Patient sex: F
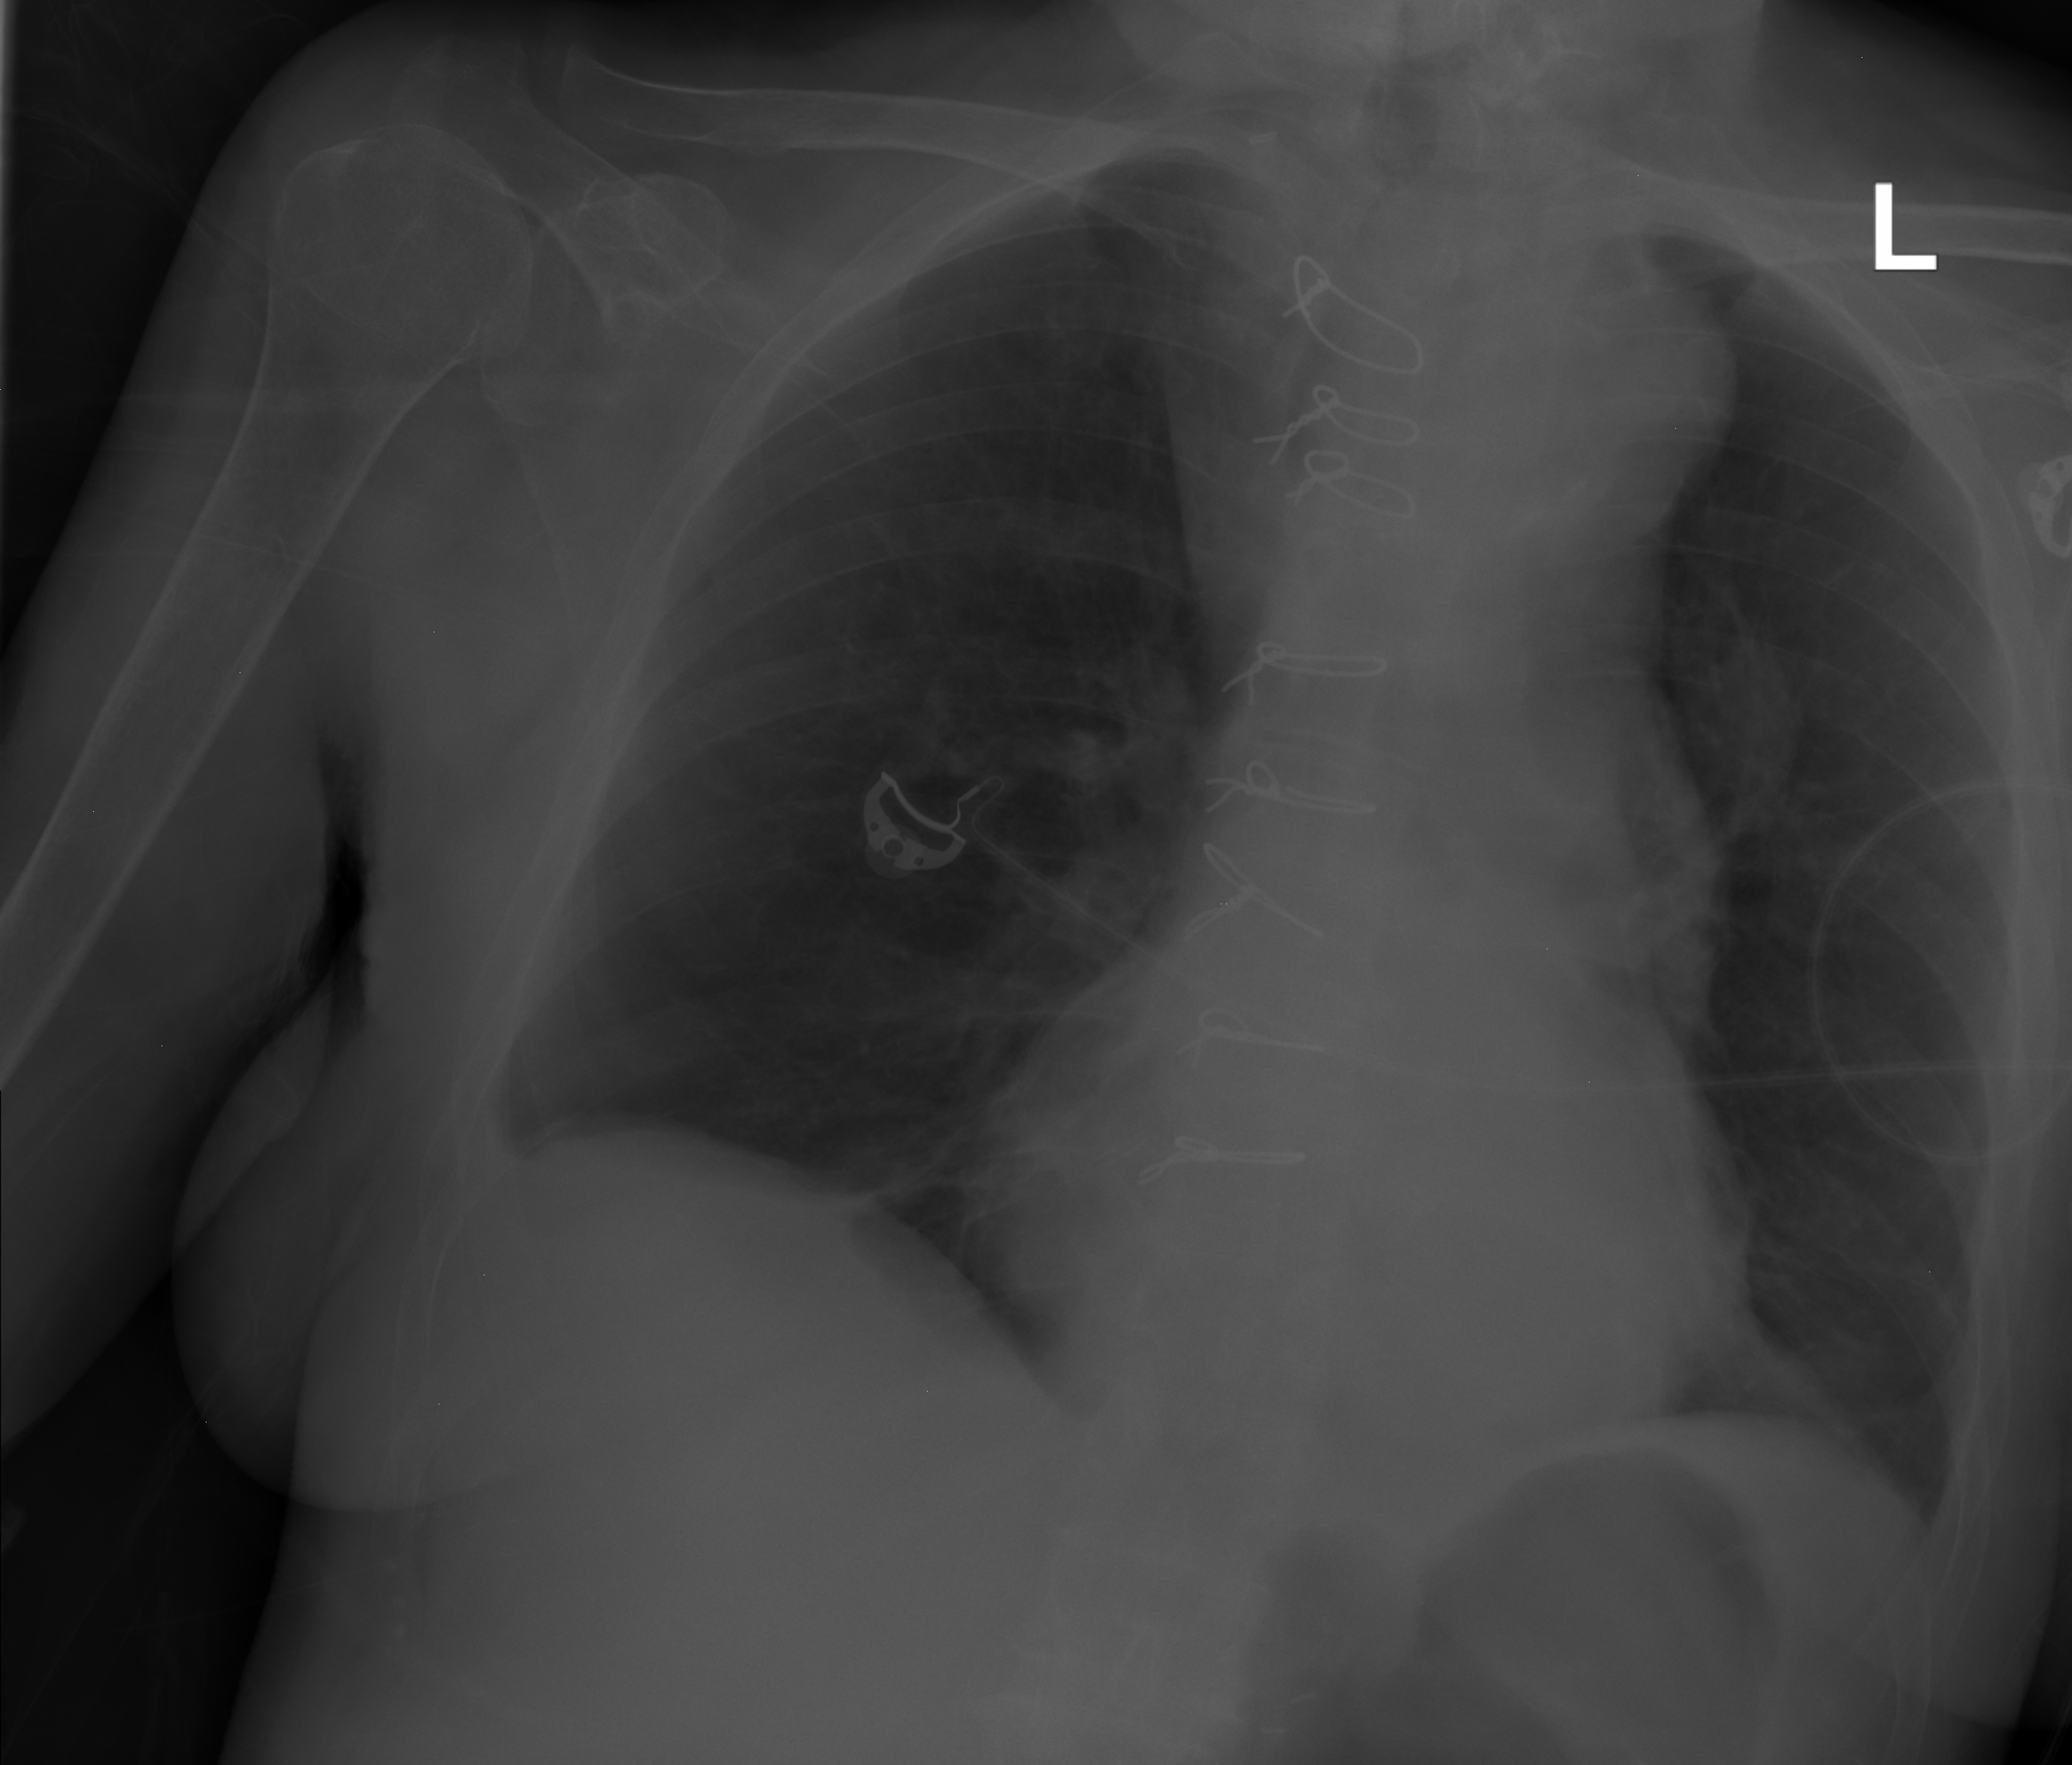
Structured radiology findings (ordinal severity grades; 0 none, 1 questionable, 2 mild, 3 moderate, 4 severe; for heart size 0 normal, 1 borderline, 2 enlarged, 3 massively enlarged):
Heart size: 1
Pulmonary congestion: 0
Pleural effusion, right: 2
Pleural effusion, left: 0
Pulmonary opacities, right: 0
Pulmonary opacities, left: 0
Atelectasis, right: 2
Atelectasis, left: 2